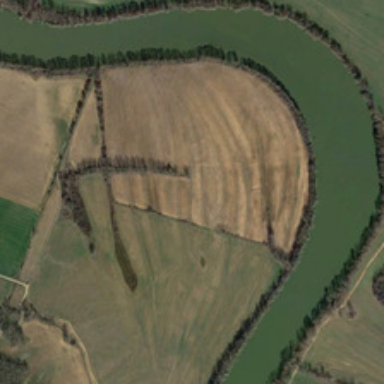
Many green trees and some farmlands are in two sides of a curved river .